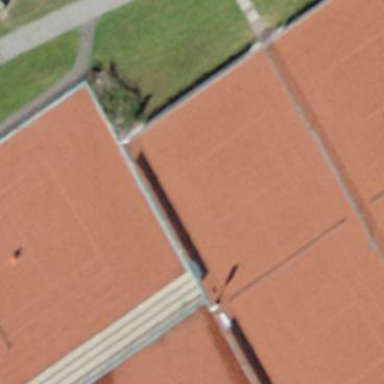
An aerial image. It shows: Tennis court on the leisure land pitch.